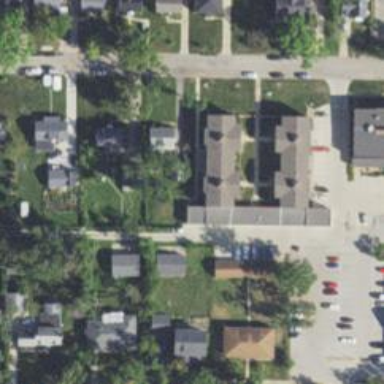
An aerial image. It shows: Black apartments building with black roof.